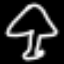
Label: mushroom